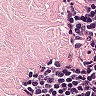
Metastatic tissue present: no